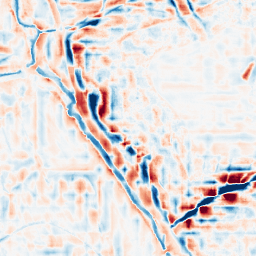
Category: wavelet
Decomposition family: wavelet_reverse_biorthogonal
Decomposition parameters: wavelet: rbio2.4
level: 4
Upsampling method: sinc_hamming
Upsampling parameters: scale: 8
kernel_size: 16
Upsampling scale: 8